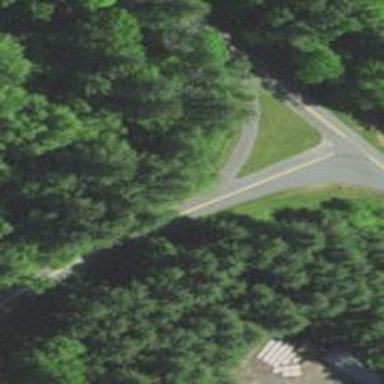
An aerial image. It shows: Secondary link road.